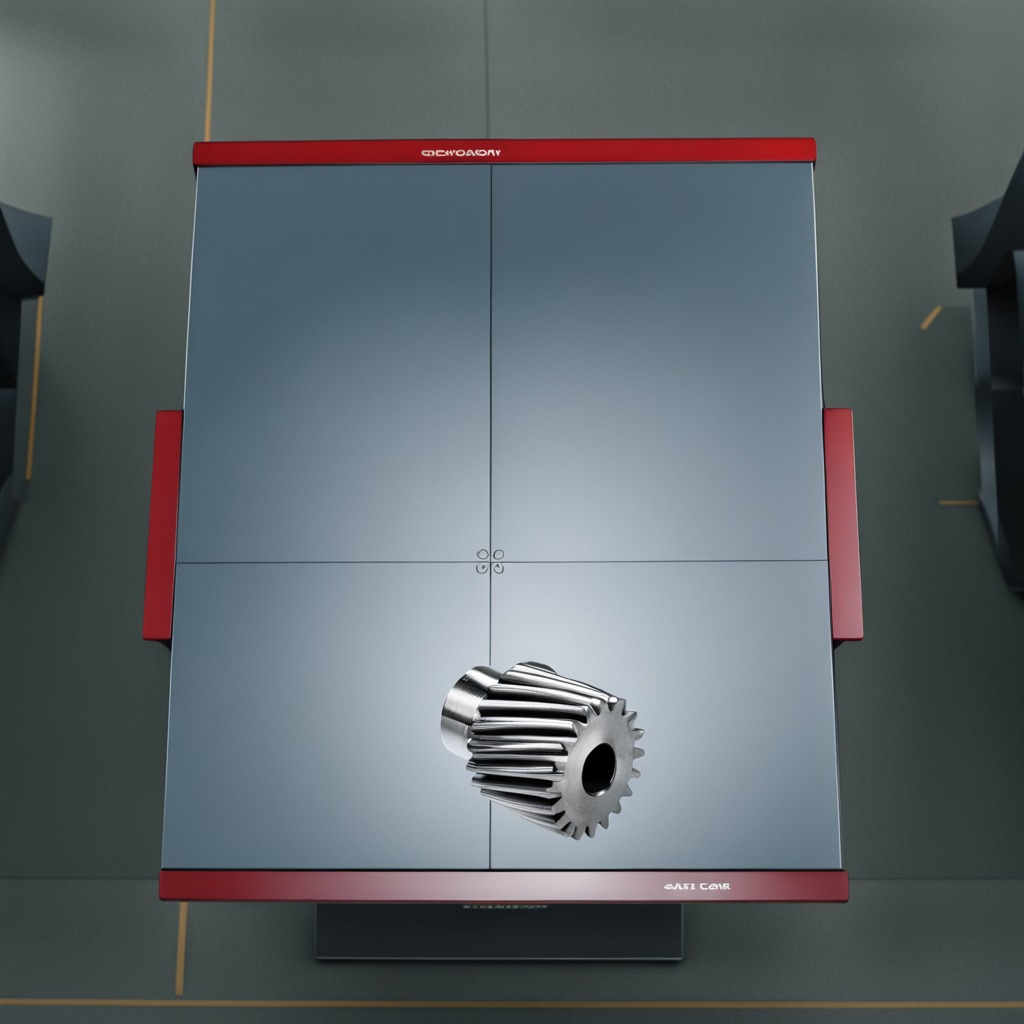
A steel gear with teeth lies on the toolbox surface.